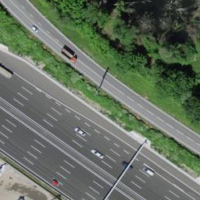
EUNIS habitat code: 57
Species observed at this site:
Milvus milvus
Falco tinnunculus